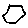
Label: hexagon